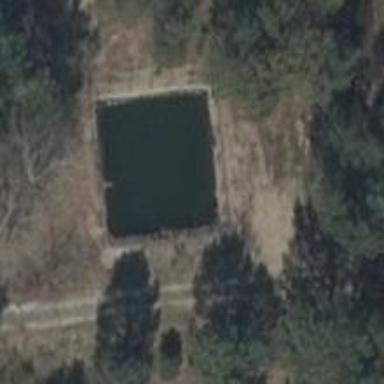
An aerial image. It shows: Fire water pond meant for emergency use.